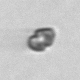
Label: Heterocapsa_rotundata